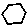
Label: hexagon